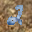
Label: 2